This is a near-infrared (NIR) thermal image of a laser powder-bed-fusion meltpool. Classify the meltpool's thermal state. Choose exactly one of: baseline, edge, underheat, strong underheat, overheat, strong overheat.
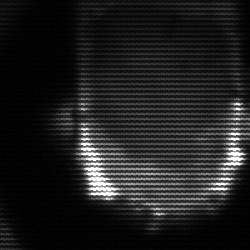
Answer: baseline